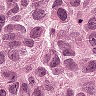
Metastatic tissue present: yes